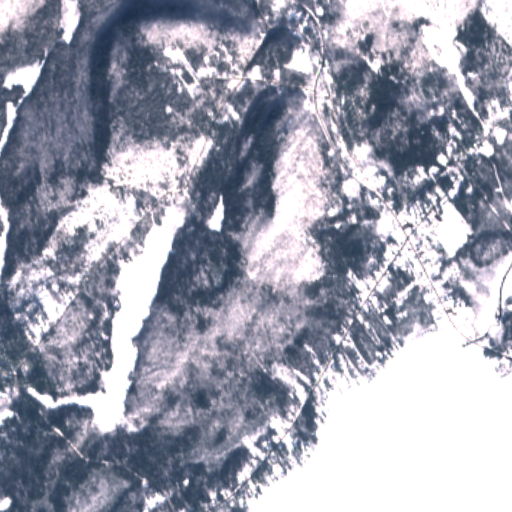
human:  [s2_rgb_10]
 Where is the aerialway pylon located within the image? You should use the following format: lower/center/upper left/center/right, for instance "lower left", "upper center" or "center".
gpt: The aerialway pylon is located in the upper right of the image.
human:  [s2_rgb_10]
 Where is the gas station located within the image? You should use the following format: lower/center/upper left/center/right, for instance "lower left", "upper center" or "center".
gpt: The gas station is located in the center right of the image.
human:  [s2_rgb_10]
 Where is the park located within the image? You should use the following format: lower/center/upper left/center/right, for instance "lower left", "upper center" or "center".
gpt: The park is located in the lower right of the image.
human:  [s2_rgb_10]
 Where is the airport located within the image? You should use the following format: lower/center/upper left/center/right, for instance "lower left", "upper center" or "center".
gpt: There is no airport in the image.